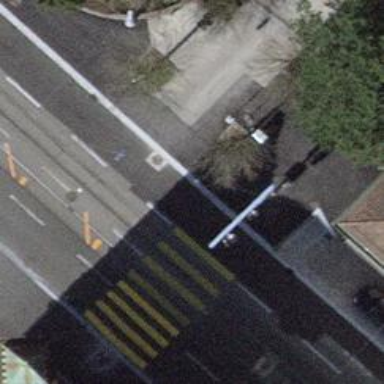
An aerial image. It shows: Unmarked crossing with traffic calming table.